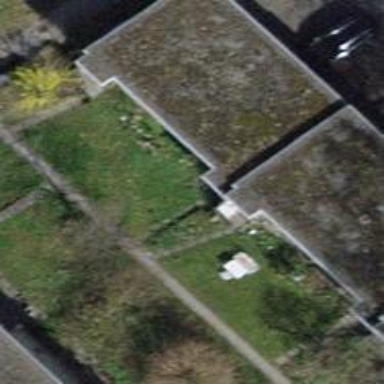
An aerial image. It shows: Flat roof terrace building.